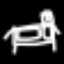
Label: bed